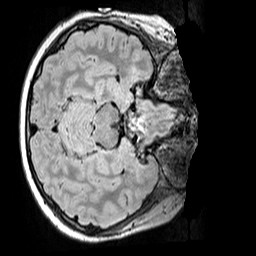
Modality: FLAIR
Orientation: axial
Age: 12
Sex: male
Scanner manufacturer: siemens
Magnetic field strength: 3 T
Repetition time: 5 s
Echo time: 0.388 s